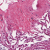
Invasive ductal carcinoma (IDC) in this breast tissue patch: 0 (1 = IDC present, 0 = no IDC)